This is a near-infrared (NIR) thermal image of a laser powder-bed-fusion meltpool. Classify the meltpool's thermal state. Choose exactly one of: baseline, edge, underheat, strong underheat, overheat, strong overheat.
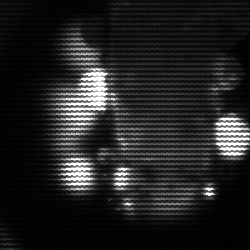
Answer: strong underheat